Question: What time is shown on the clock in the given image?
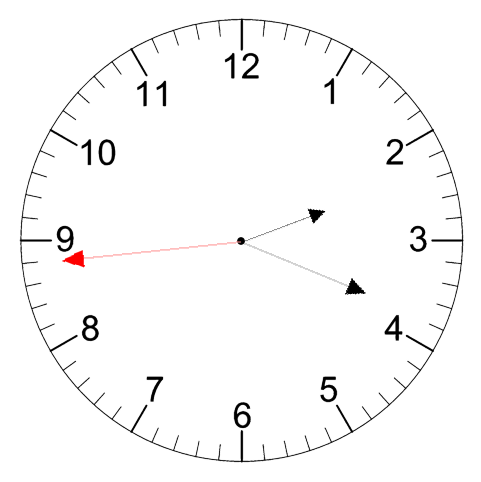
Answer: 02:18:44